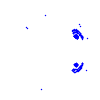
Particle: pion